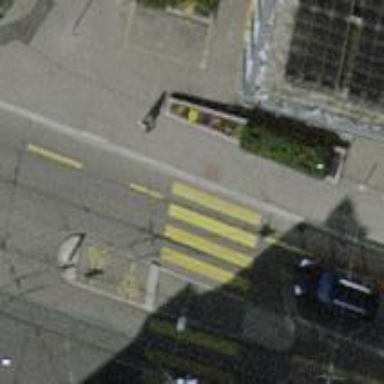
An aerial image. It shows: Tertiary road with asphalt surface. There is cycle lane along the road with trolley wires overhead.